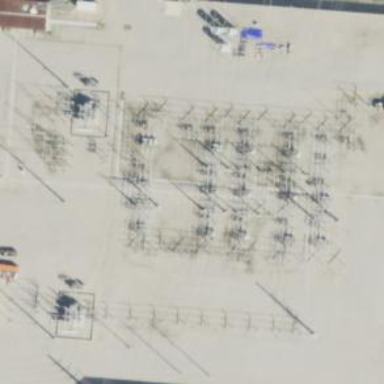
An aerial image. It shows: Switch for power supply.